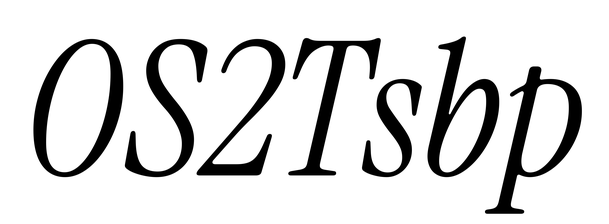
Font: InstrumentSerif-Italic